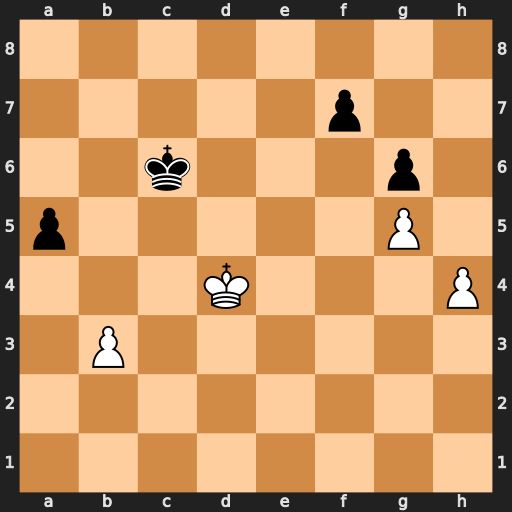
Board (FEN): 8/5p2/2k3p1/p5P1/3K3P/1P6/8/8
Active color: w
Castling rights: -
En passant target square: -
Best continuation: Ke5 Kd7 Kd5